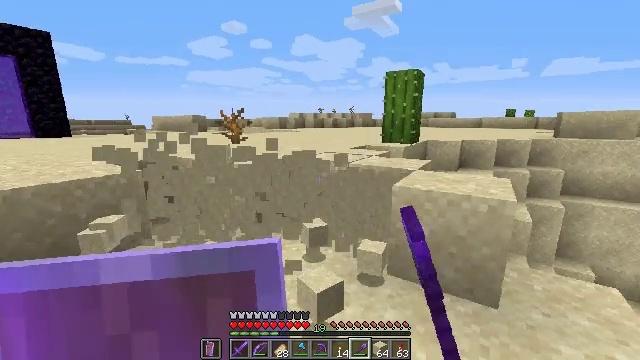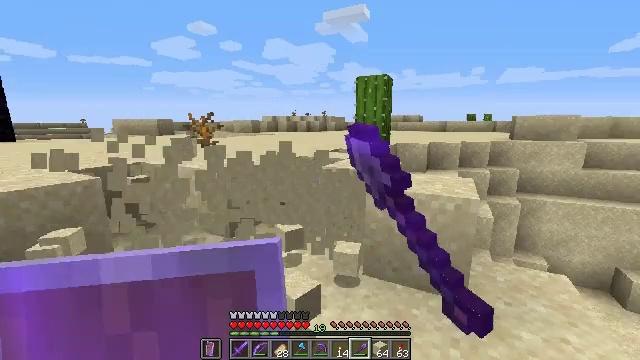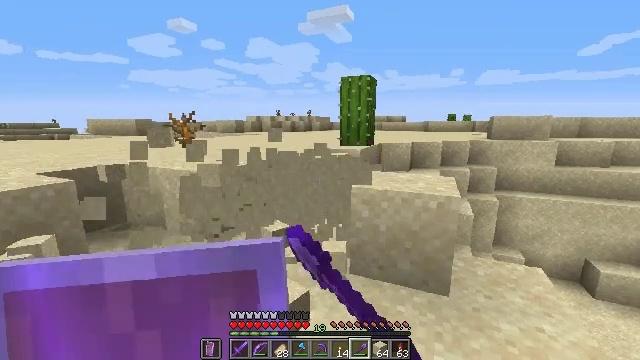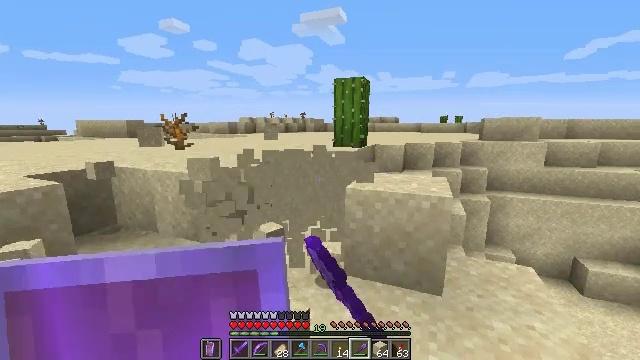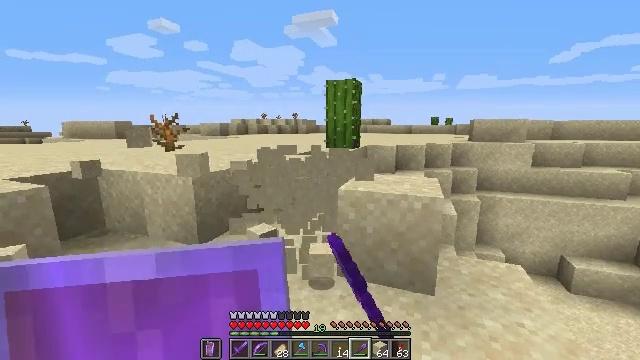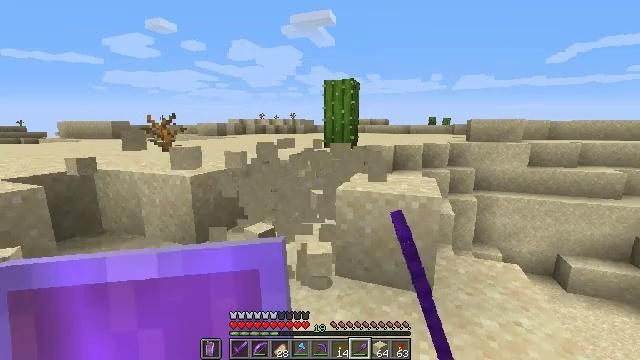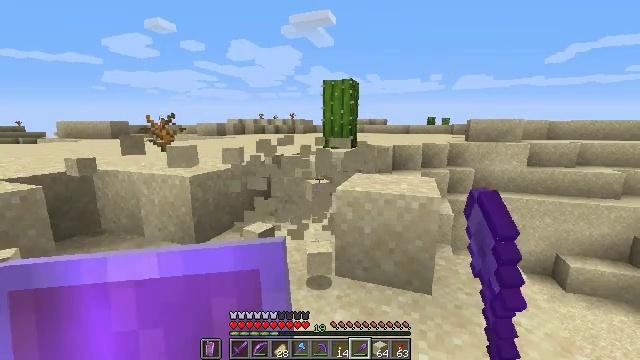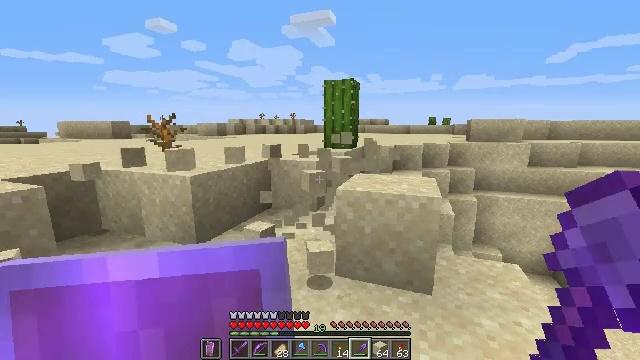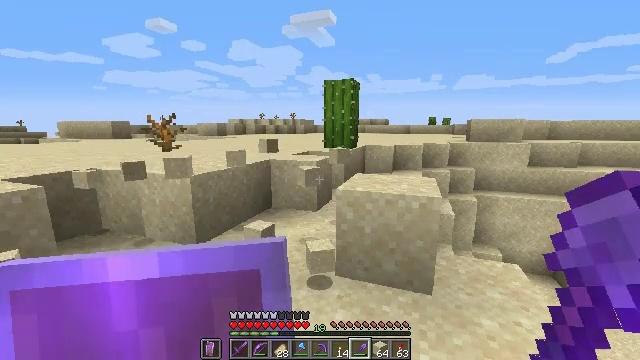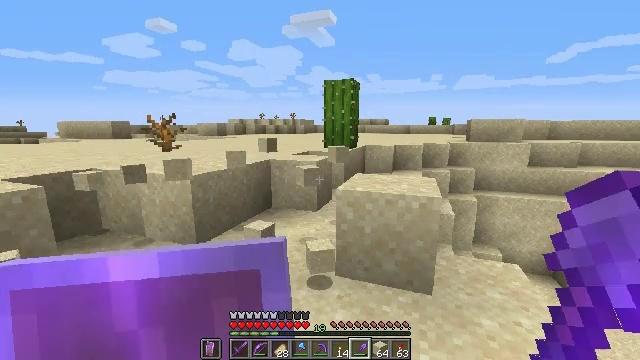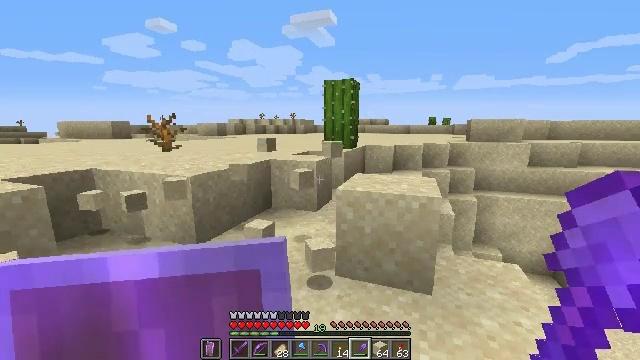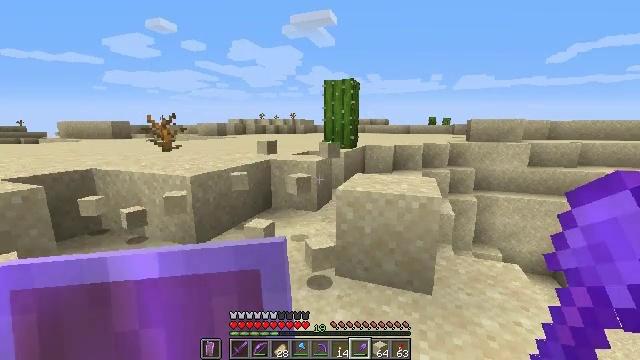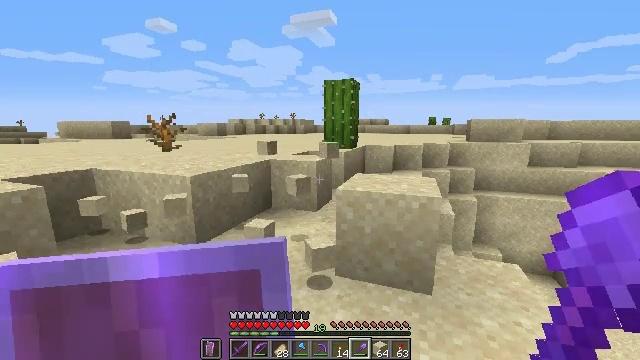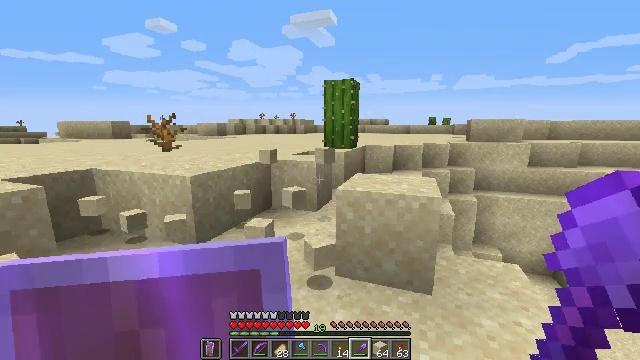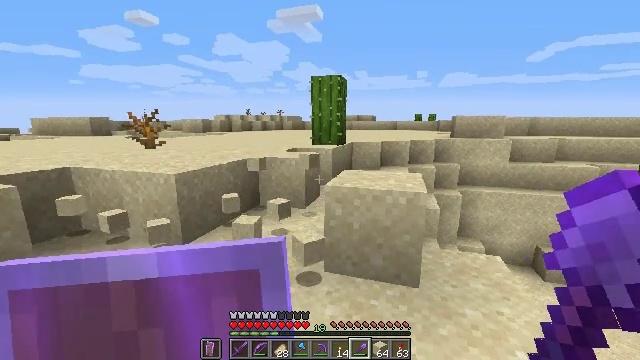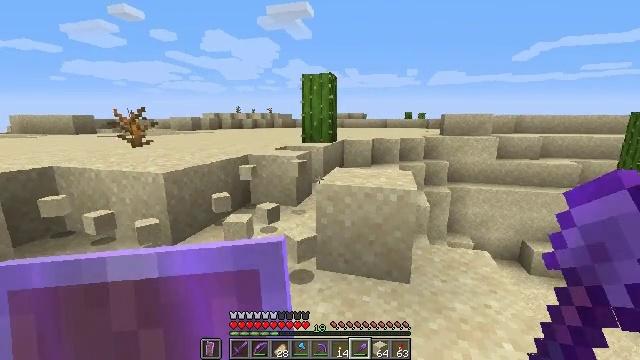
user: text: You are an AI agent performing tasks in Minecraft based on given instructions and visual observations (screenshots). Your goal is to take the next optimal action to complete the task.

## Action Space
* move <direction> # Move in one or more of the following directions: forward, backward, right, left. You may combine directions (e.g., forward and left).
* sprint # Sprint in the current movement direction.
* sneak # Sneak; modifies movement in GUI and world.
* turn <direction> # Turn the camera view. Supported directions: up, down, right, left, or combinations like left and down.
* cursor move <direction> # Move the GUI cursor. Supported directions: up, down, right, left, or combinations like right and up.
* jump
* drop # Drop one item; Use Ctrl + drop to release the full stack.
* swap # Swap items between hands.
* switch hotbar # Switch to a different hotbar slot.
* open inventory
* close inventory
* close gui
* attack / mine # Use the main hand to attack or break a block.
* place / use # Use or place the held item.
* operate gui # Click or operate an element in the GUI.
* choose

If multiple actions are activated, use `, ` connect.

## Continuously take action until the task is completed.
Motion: motion action
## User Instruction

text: Gather sand from the desert.
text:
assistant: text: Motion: turn right, attack / mine
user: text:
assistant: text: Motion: turn right, attack / mine
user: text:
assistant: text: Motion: turn right, attack / mine
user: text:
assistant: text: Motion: turn right, attack / mine
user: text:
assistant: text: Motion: attack / mine
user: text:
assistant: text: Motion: attack / mine
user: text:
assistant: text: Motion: attack / mine
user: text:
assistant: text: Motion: attack / mine
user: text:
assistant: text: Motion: attack / mine
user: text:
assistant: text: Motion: attack / mine
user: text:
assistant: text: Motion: attack / mine
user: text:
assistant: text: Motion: no_op
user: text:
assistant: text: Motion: no_op
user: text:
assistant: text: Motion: turn right
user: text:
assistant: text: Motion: turn right
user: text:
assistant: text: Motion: turn right
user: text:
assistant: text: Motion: no_op
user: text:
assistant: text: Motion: no_op
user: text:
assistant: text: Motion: no_op
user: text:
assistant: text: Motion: no_op
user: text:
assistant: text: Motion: no_op
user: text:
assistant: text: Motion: no_op
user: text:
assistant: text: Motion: attack / mine
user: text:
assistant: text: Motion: attack / mine
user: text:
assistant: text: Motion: no_op
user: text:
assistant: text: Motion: no_op
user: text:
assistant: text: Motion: move forward
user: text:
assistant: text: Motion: move forward
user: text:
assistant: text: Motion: move forward
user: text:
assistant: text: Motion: move forward